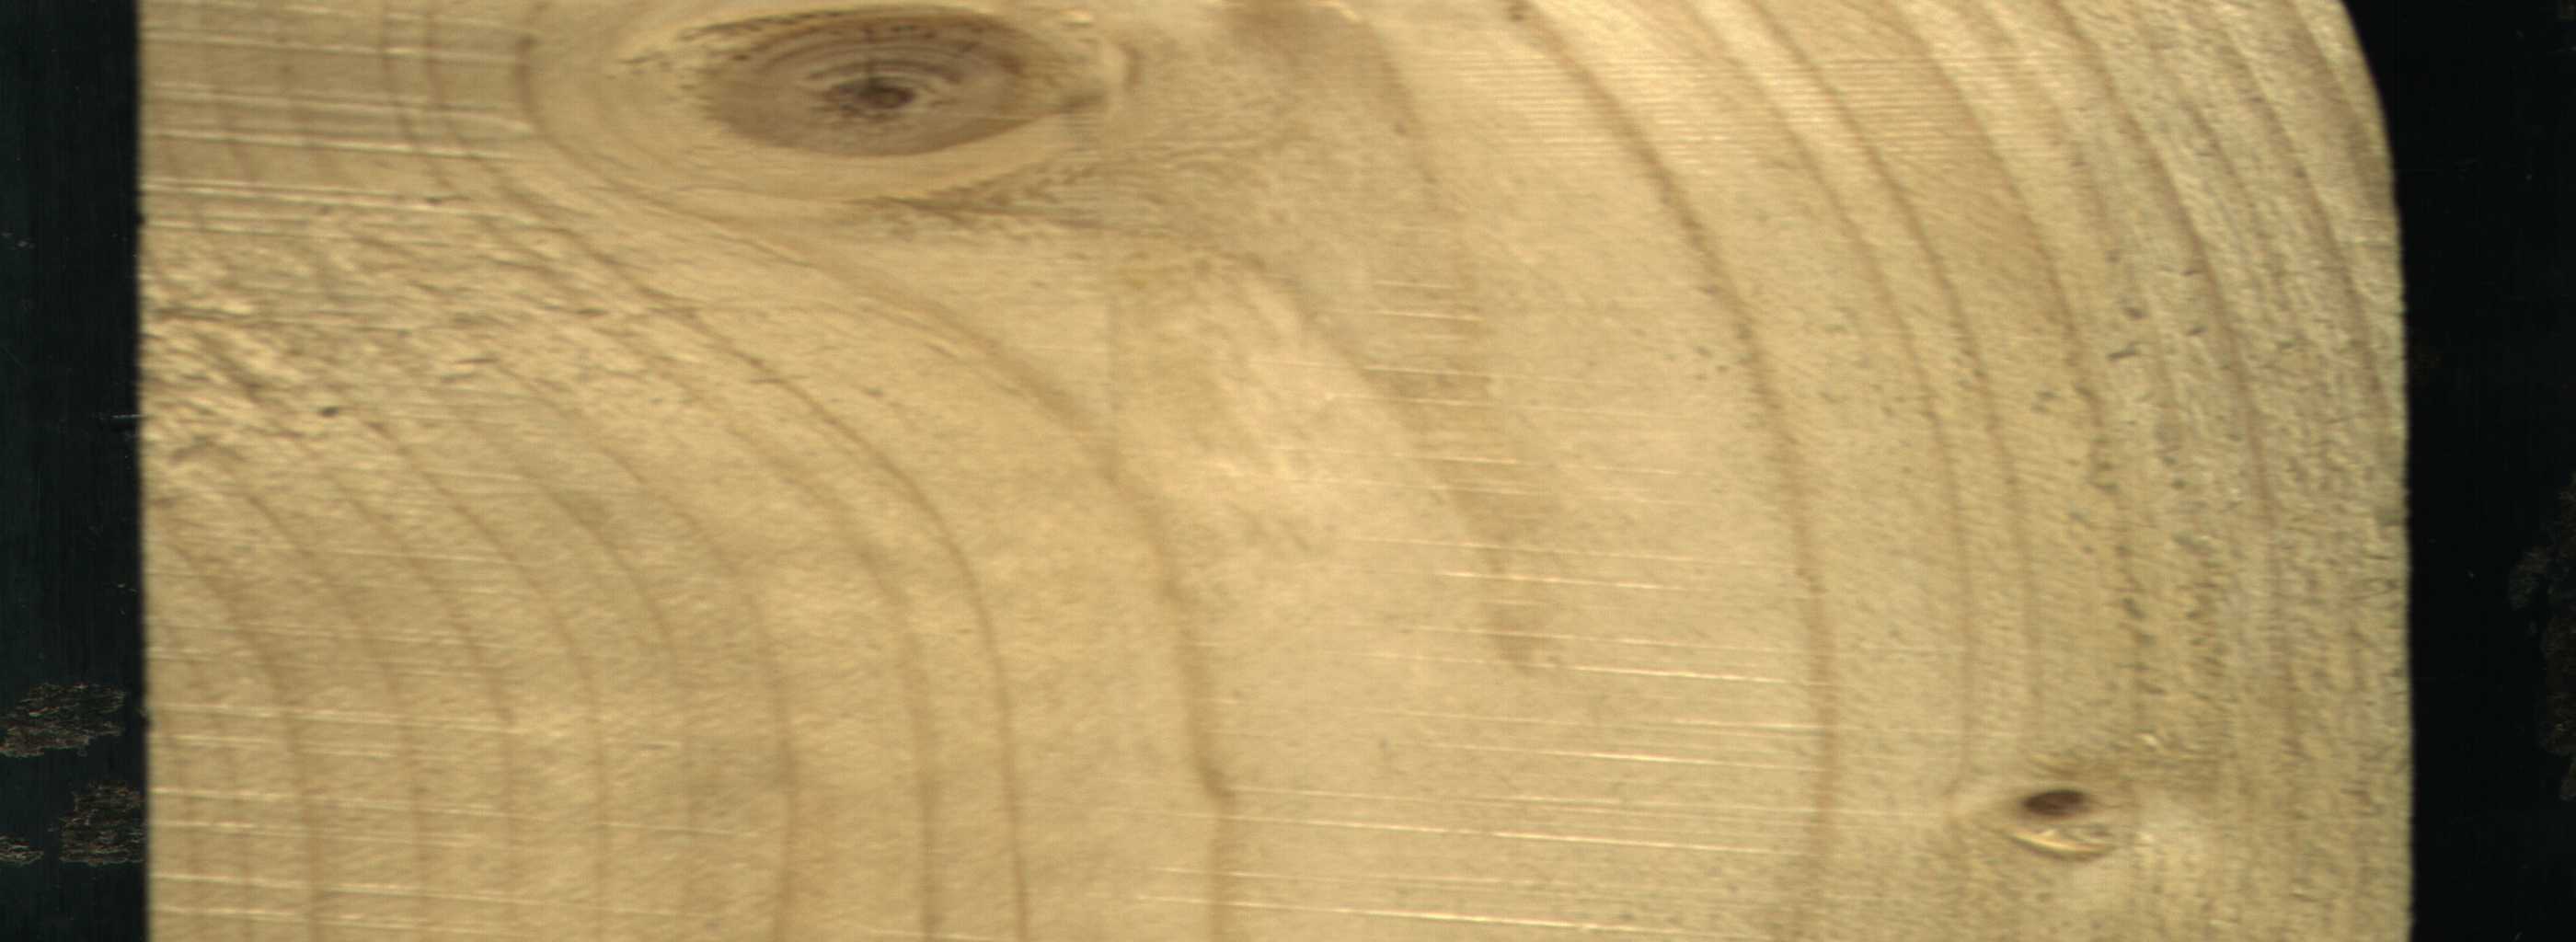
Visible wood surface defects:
Live_Knot
Live_Knot